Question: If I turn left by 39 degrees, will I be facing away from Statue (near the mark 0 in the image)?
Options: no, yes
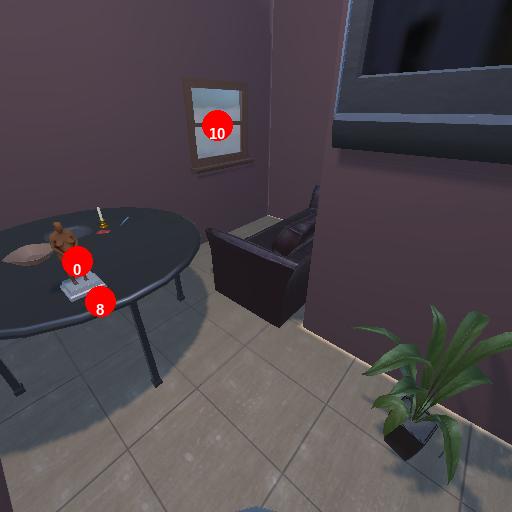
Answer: no